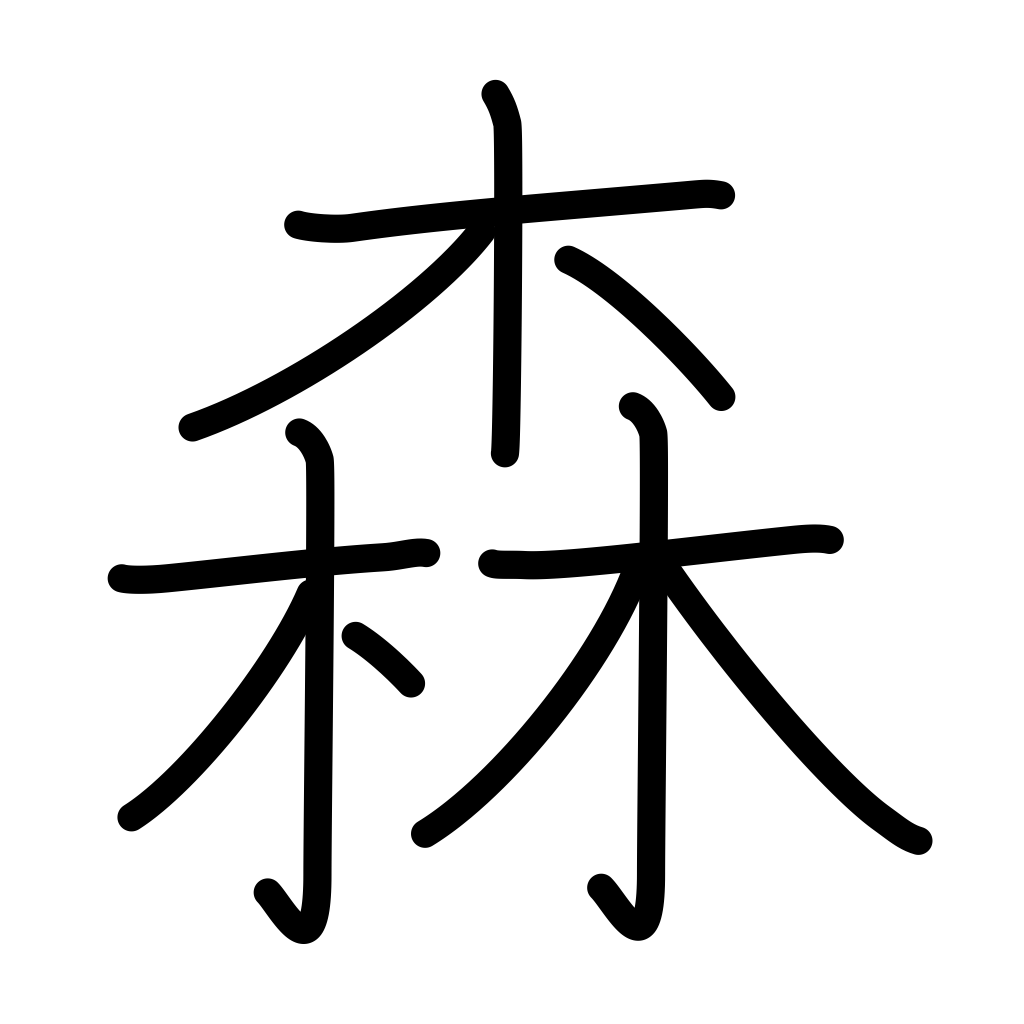
Meaning: forest, woods